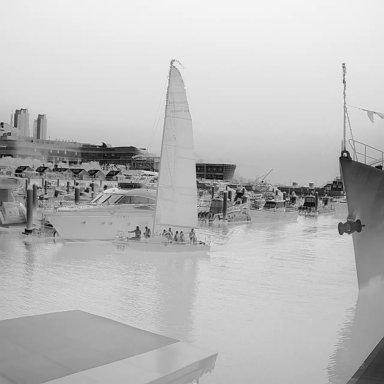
There are six objects shown in the infrared image, including four canoes, a sailboat, and a bulk_carrier.